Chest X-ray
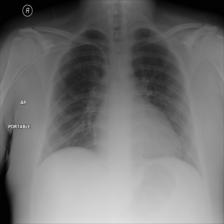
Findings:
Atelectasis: negative
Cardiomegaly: negative
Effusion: negative
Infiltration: negative
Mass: negative
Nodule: negative
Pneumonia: negative
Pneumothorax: negative
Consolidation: negative
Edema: negative
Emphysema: negative
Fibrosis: negative
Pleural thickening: negative
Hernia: negative